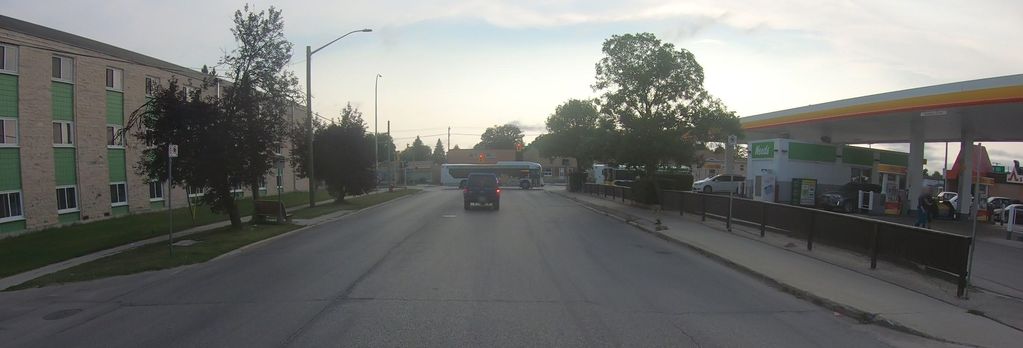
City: winnipeg